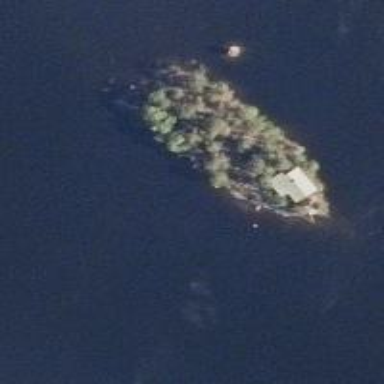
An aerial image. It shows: Islet.